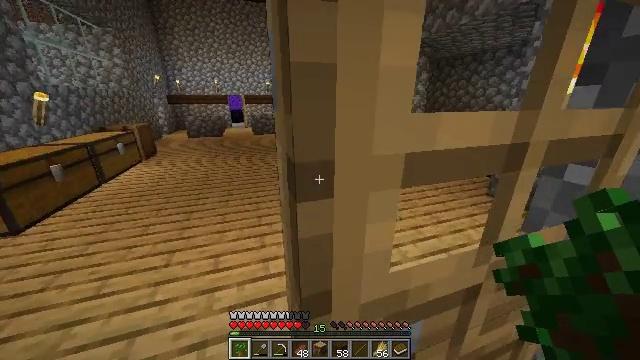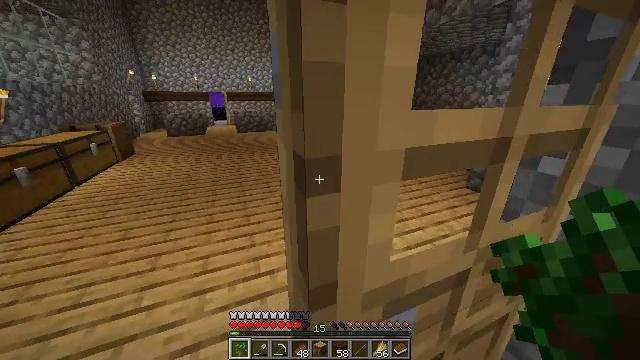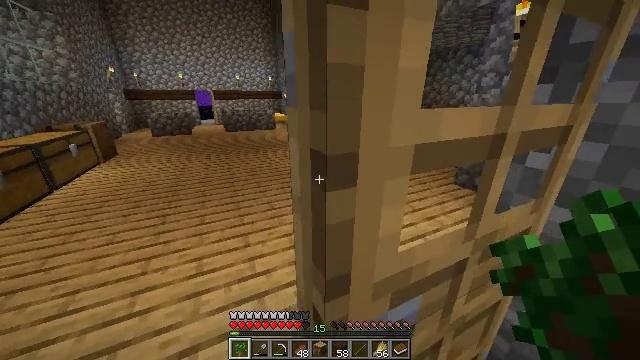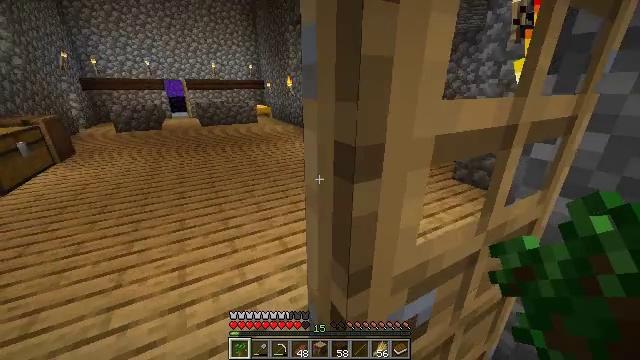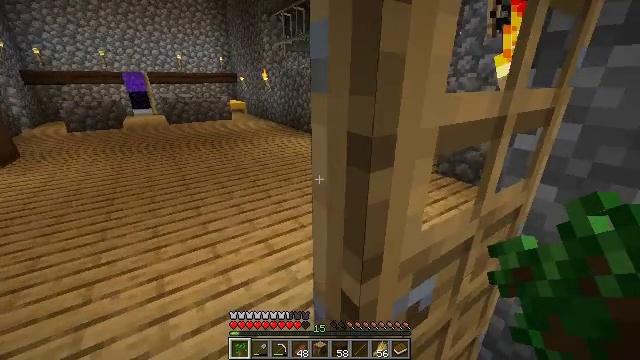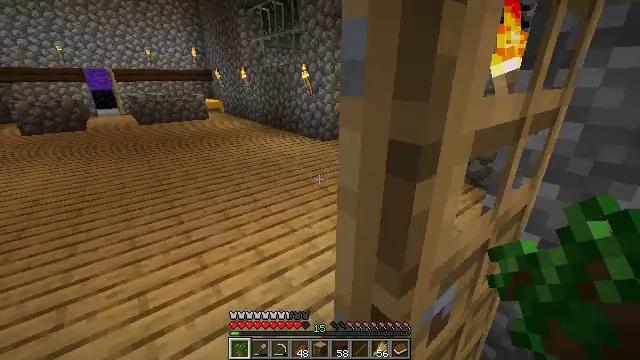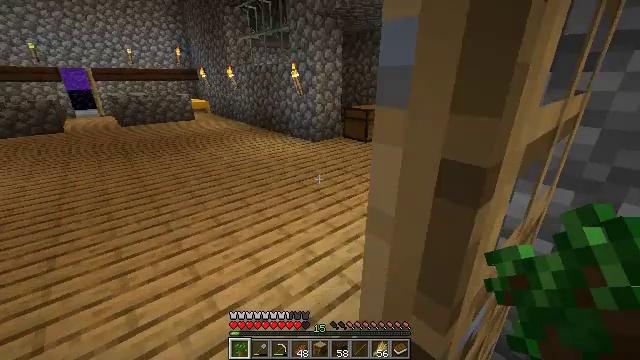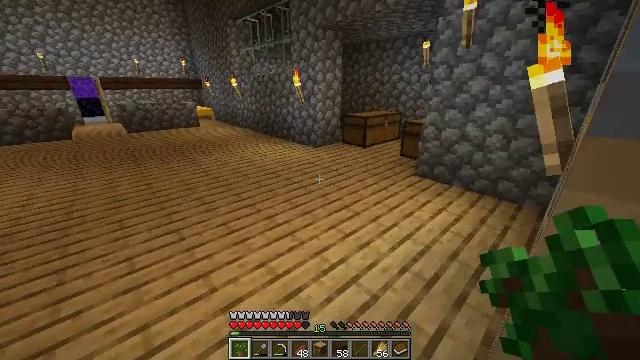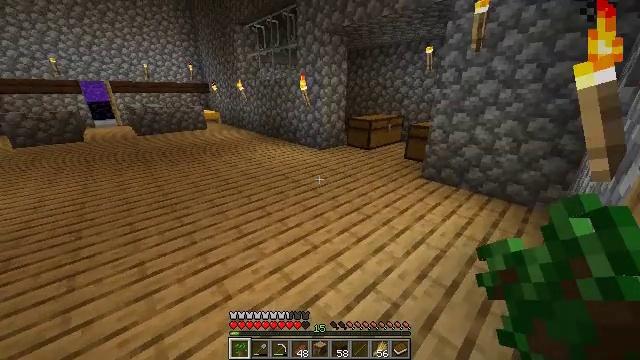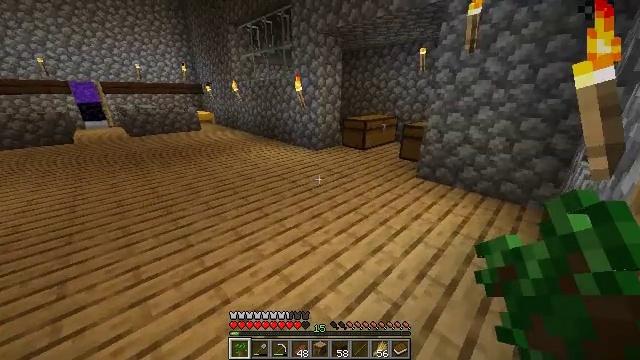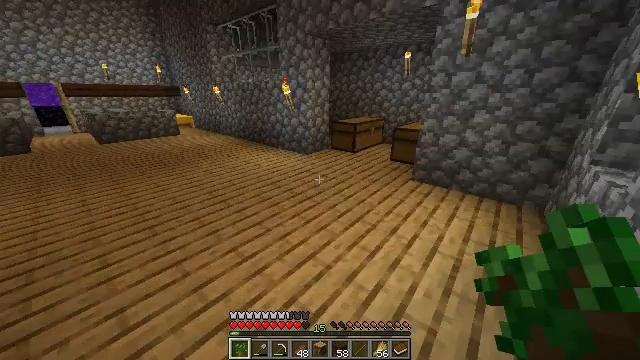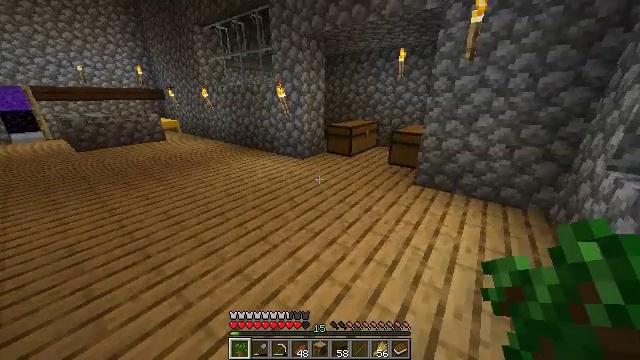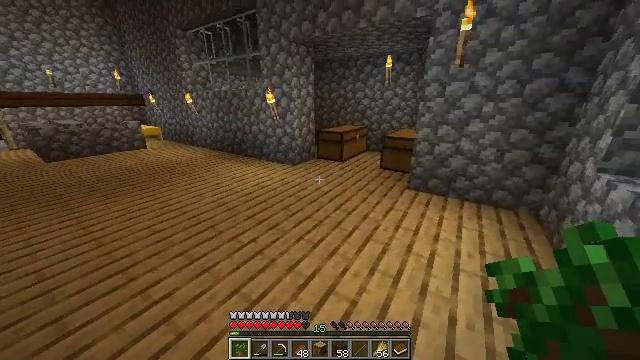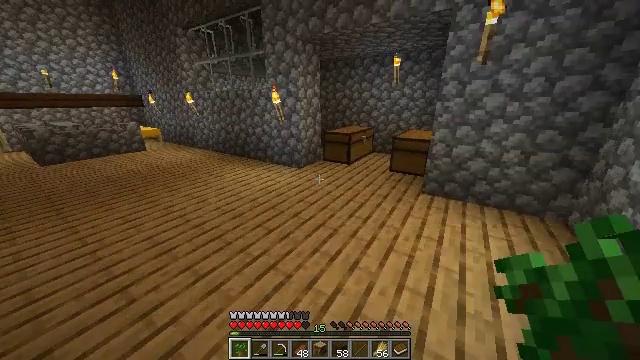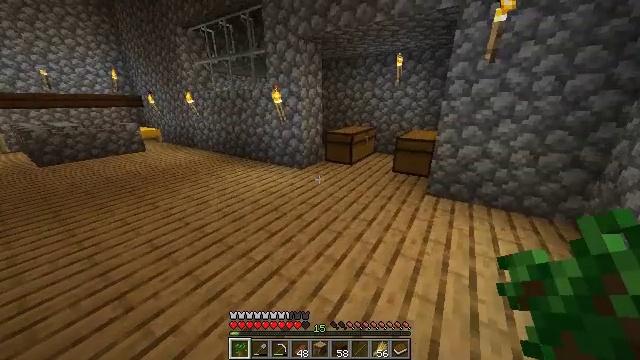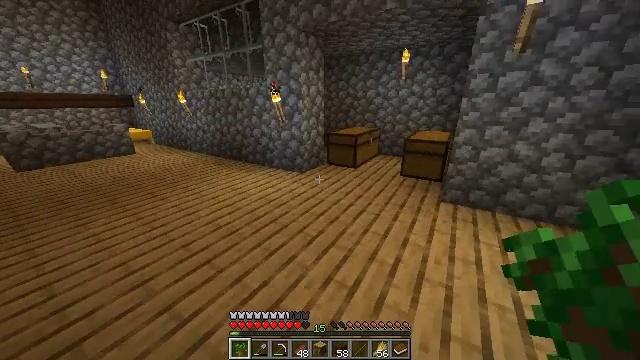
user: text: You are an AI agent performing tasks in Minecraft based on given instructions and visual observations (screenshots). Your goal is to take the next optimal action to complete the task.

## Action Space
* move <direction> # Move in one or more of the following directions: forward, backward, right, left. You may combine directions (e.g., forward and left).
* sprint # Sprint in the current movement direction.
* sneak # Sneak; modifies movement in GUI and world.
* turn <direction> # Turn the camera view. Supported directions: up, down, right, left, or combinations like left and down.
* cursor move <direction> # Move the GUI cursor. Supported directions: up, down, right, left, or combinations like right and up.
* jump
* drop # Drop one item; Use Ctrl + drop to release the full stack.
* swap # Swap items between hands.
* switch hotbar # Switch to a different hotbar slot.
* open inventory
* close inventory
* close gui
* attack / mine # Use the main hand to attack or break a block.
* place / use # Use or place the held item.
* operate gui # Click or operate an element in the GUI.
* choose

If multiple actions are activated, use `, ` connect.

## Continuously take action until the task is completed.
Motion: motion action
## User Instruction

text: Collect sugar cane near water sources.
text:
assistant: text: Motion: move forward and move left, sprint, turn right
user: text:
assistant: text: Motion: move forward and move left, sprint, turn right
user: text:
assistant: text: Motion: move forward and move left, sprint, turn right
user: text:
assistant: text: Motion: move forward and move left, sprint, turn right
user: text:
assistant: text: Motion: move forward and move left, sprint, turn right
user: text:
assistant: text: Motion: move forward and move left, sprint, turn right
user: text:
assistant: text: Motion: move forward and move left, sprint, turn right
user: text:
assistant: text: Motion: move forward and move left, sprint
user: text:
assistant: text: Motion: move forward and move left, sprint, turn right
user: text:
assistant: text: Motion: move forward and move left, sprint, turn right
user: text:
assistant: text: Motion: move forward and move left, sprint, turn right
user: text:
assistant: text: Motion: move forward and move left, sprint, turn right and up
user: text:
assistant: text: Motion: move forward, sprint
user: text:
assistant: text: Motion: move forward, sprint
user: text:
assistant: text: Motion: move forward, sprint
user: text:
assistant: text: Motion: move forward
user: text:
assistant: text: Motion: move forward, sprint
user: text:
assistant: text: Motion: move forward, sprint, turn right
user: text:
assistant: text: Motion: move forward, sprint, turn right
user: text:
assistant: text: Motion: move forward, sprint, turn right
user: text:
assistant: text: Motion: move forward, sprint, turn right
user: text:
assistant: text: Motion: move forward, sprint
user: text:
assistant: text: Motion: move forward, sprint
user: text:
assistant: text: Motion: move forward, sprint
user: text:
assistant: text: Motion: move forward, sprint
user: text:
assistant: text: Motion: move forward, use / place
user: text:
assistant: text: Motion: use / place
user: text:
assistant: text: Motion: use / place
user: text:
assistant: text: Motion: no_op
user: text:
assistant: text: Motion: no_op